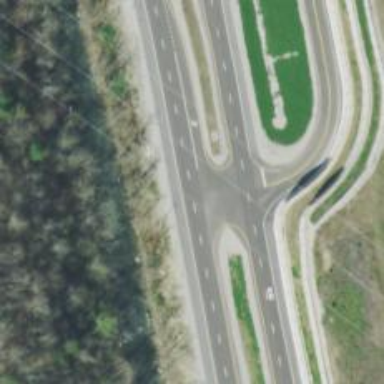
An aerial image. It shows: Trunk highway.